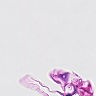
Metastatic tissue present: no